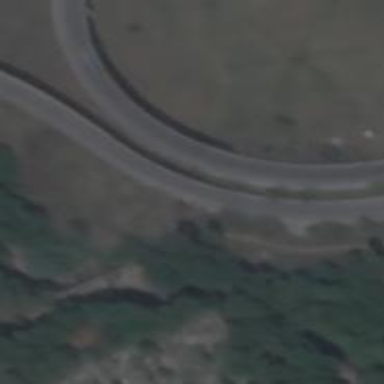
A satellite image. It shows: Trunk link highway.